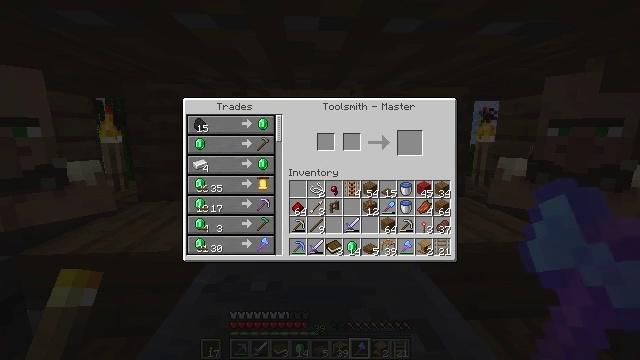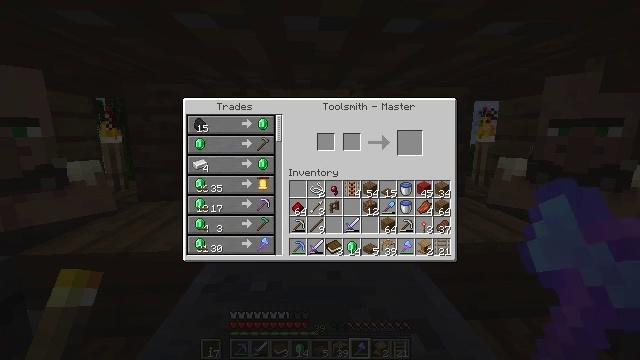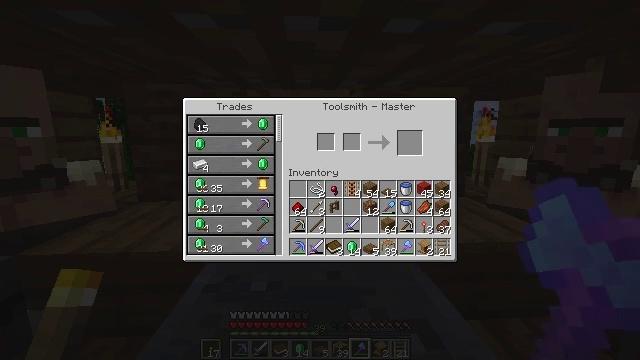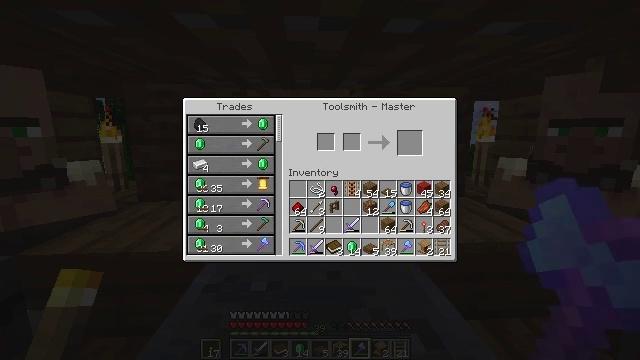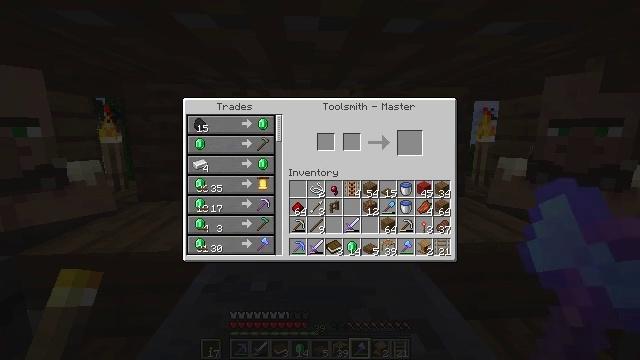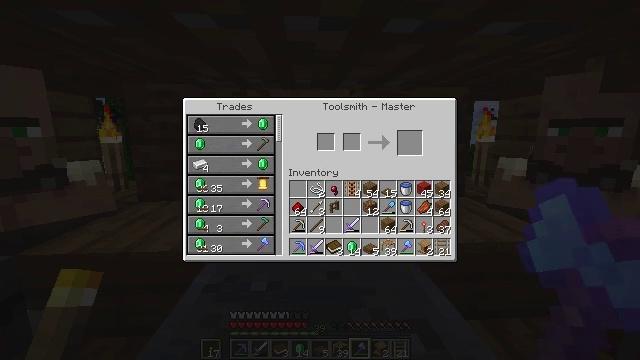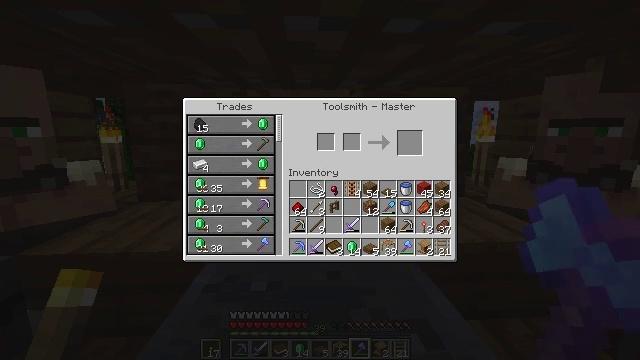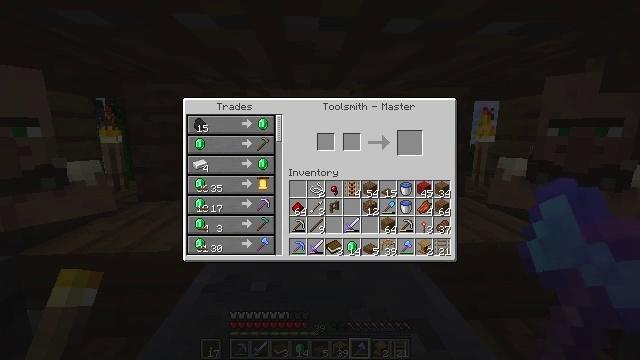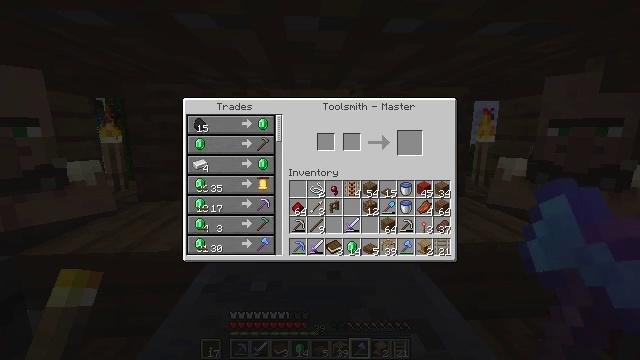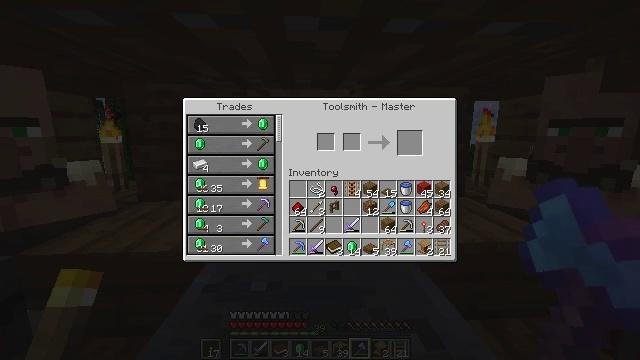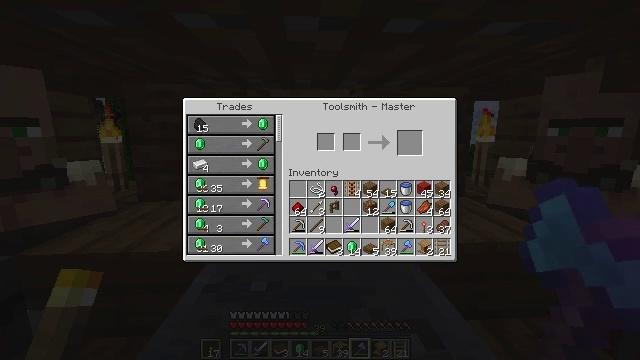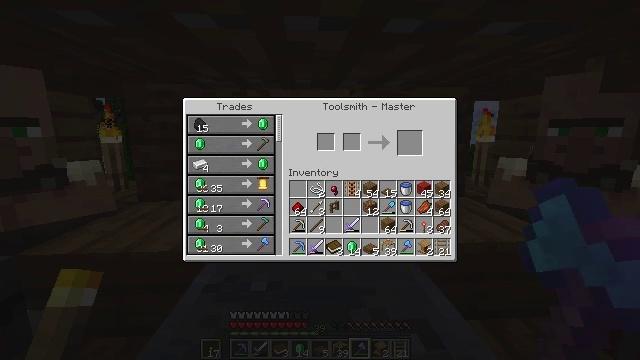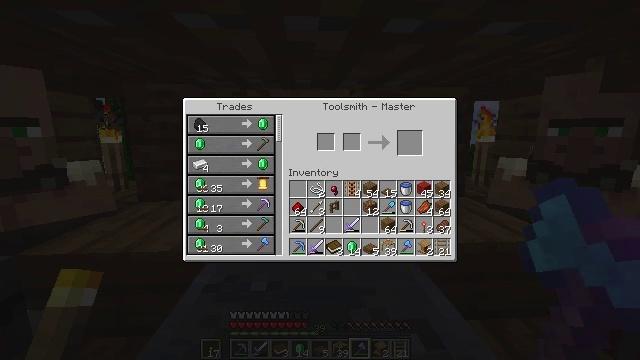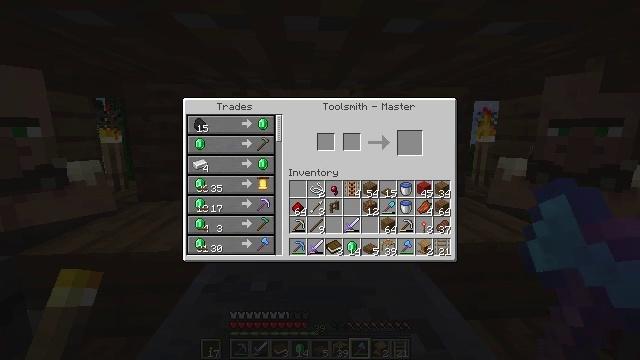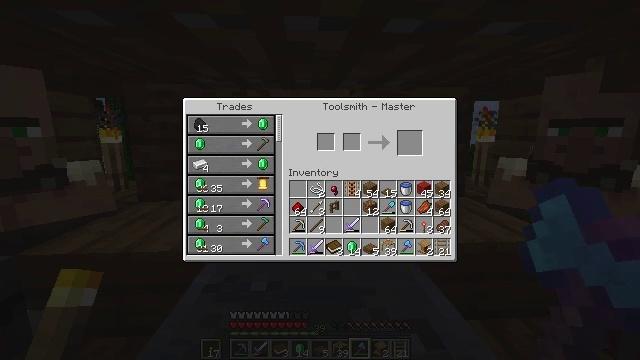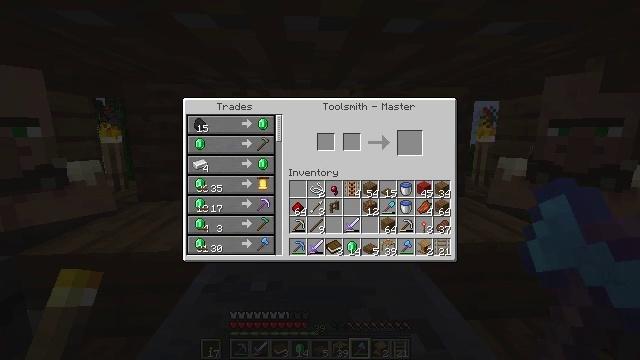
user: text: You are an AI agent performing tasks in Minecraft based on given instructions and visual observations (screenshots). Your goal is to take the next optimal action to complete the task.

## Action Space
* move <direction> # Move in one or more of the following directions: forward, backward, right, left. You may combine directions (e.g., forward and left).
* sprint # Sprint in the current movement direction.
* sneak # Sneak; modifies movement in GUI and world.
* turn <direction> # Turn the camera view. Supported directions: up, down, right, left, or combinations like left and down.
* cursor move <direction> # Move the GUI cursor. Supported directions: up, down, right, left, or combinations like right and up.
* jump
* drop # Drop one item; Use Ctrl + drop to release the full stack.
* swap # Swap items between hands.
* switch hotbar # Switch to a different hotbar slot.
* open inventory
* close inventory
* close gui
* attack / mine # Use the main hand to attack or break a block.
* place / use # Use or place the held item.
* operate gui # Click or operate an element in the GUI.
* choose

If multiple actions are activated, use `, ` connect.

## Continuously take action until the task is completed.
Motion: motion action
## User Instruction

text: Reclaim the spruce slab for later use.
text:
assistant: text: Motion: no_op
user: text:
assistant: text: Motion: no_op
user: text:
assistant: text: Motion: no_op
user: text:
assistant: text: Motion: no_op
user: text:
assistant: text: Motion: no_op
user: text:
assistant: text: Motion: no_op
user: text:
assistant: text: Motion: no_op
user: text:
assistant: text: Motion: no_op
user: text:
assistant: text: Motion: no_op
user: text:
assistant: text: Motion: no_op
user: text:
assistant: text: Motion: no_op
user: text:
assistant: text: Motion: no_op
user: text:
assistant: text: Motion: no_op
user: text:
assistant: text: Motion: no_op
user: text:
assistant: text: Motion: no_op
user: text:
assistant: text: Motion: no_op
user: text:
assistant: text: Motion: no_op
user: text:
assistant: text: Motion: no_op
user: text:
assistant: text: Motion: no_op
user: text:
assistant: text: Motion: no_op
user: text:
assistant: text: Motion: no_op
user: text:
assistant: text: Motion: no_op
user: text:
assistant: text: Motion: no_op
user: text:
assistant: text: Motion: no_op
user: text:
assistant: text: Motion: no_op
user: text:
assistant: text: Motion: no_op
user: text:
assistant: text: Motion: no_op
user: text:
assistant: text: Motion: no_op
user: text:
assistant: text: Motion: no_op
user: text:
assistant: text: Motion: no_op